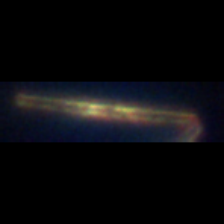
Taxon: Pennate
Group: Diatoms